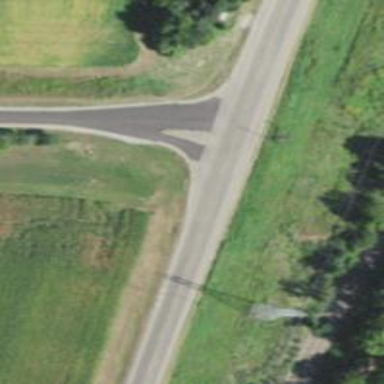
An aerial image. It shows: Secondary link road.